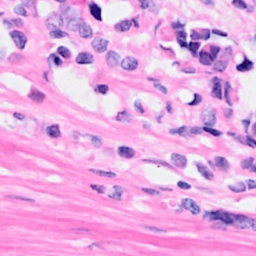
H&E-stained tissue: Breast